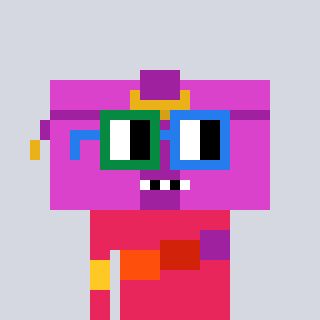
a pixel art character with square green and blue glasses, a clutch-shaped head and a redpinkish-colored body on a cool background